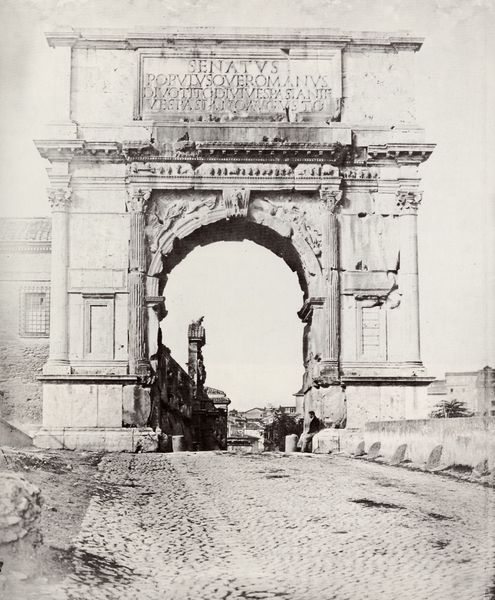
Titel: Der Titusbogen in Rom von Osten
Künstler: Italienischer Photograph
Standort: Kopenhagen
Institution: Bibliothek der Kunstakademie
Schlagwörter: himmel, mann, schatten, weiß, sand, sitzen, stadt, fenster, grau, licht, pfeiler, schwarz, strasse, säule, säulen, dach, gebäude, haus, weg, ornament, alt, architektur, mensch, stein, steine, häuser, brücke, turm, kanneliert, schrift, ansicht, bogen, italien, pflaster, anstieg, mauer, massiv, pilaster, rundbogen, krieg, tafel, kartusche, inschrift, durchgang, tor, foto, fotografie, photographie, reste, ruine, antike, torbogen, schwarz-weiß, pflastersteine, text, volk, ruinen, architrav, rom, kapitell, photo, portal, triumph, gesims, portikus, antik, griechenland, basis, rundung, aufnahme, römisch, forum romanum, siegestor, dreiteilig, gebälk, historisch, triumpfbogen, triumphbogen, bauwerk, attika, latein, söule, halbsäulen, cäsar, säulenordung, senat, boge, straé, titus, titusbogen, pylonen, pilstaer, senatus, trümer, traiansbogen, triupmhbogen, phototgrahie, senatur, benevent